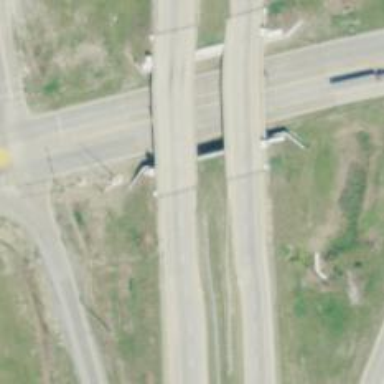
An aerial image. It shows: Beam bridge on motorway.